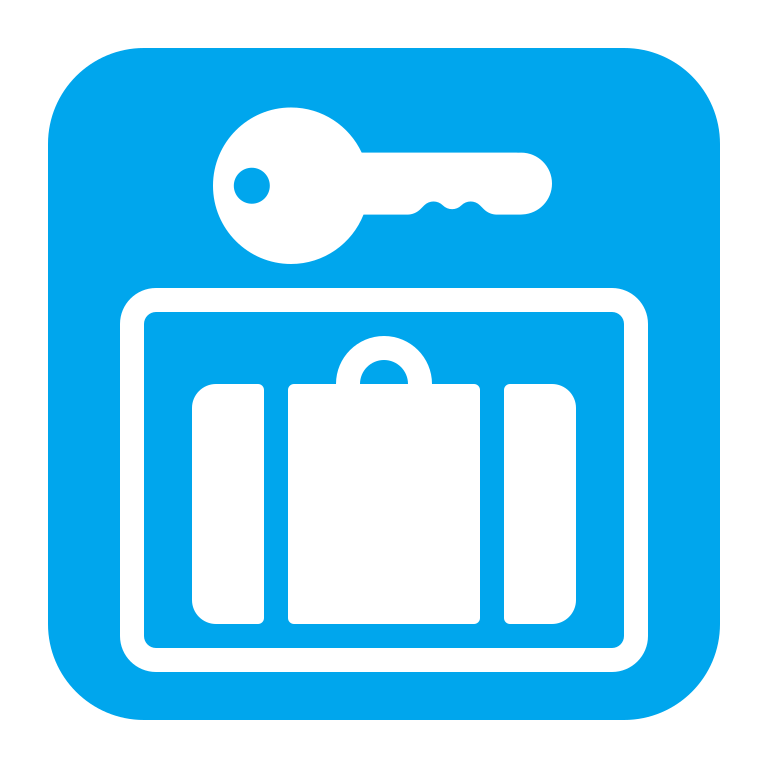
left luggage flat